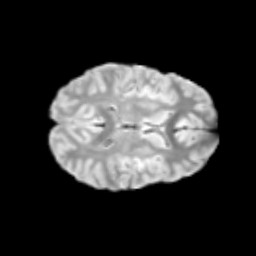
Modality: T2w
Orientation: axial
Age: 14
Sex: female
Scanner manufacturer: siemens
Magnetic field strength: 3 T
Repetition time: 3.8 s
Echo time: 0.07 s